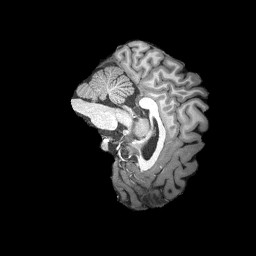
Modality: T1w
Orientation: sagittal
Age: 20
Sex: female